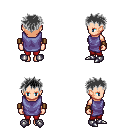
a pixel art fantasy rpg character, female body template, human, light skin, chain tabard jacket, red pants, gray bedhead hairstyle, leather bracers, metal boots, four views (front, back, left, right), 2x2 character sprite sheet, small pixel art, hard edges, no anti-aliasing